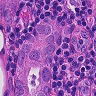
Metastatic tissue present: yes